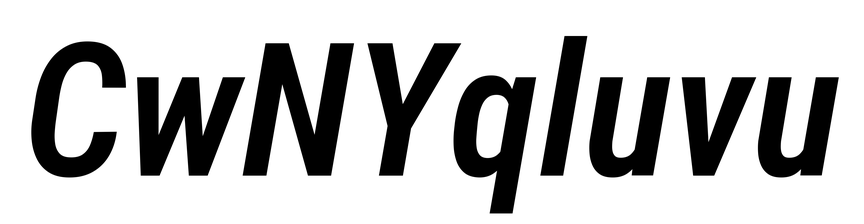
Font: Roboto-Italic_Condensed_SemiBold_Italic